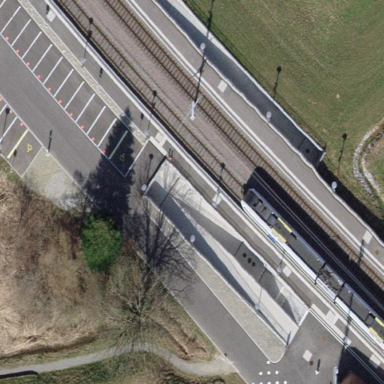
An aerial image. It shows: Platform at the railway station with shelter for public transport.